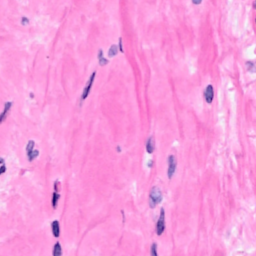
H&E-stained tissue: Breast